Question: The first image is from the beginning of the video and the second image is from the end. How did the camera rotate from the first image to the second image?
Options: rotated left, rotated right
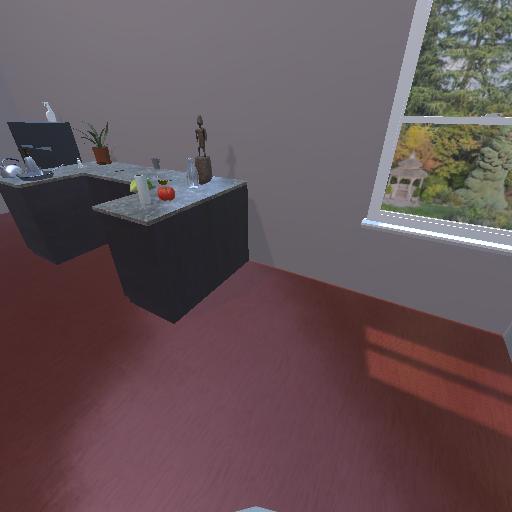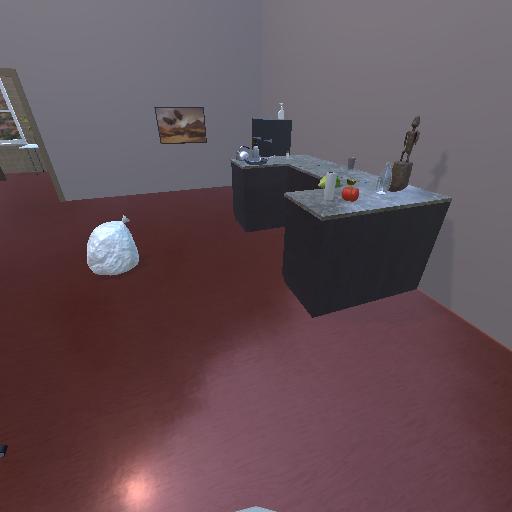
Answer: rotated left